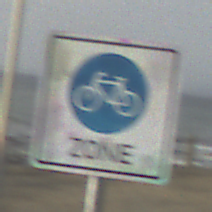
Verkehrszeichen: BeginnFahrradzone
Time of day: MorningAfternoon
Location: Outdoor (Suburban)
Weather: PartlyCloudy
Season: NotSpecified
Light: Natural